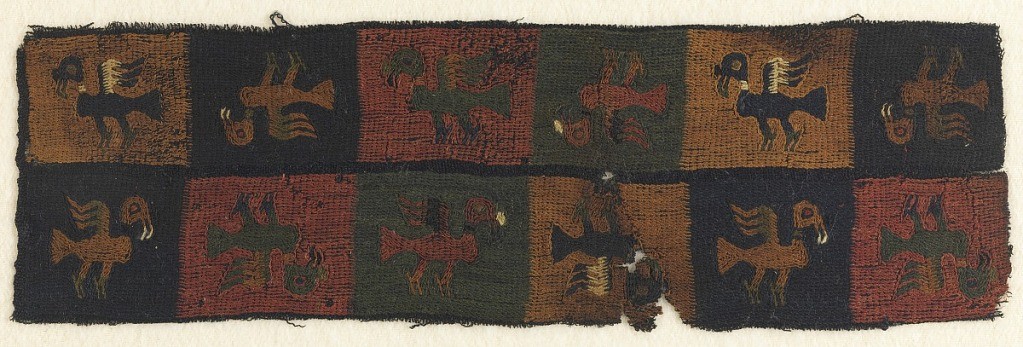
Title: Band
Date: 600–300 BC
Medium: wool Technique: plain weave embroidered with flat stitches
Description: Narrow horizontal band of dark blue wool plain cloth, tightly woven. Two horizontal bands embroidered in red, dark blue, yellow, green, brown and buff wool yarn, in flat stitches. Design in each band of series of rectangles, each enclosing a small bird, alternate birds facing up and down. Left selvage present.